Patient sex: F
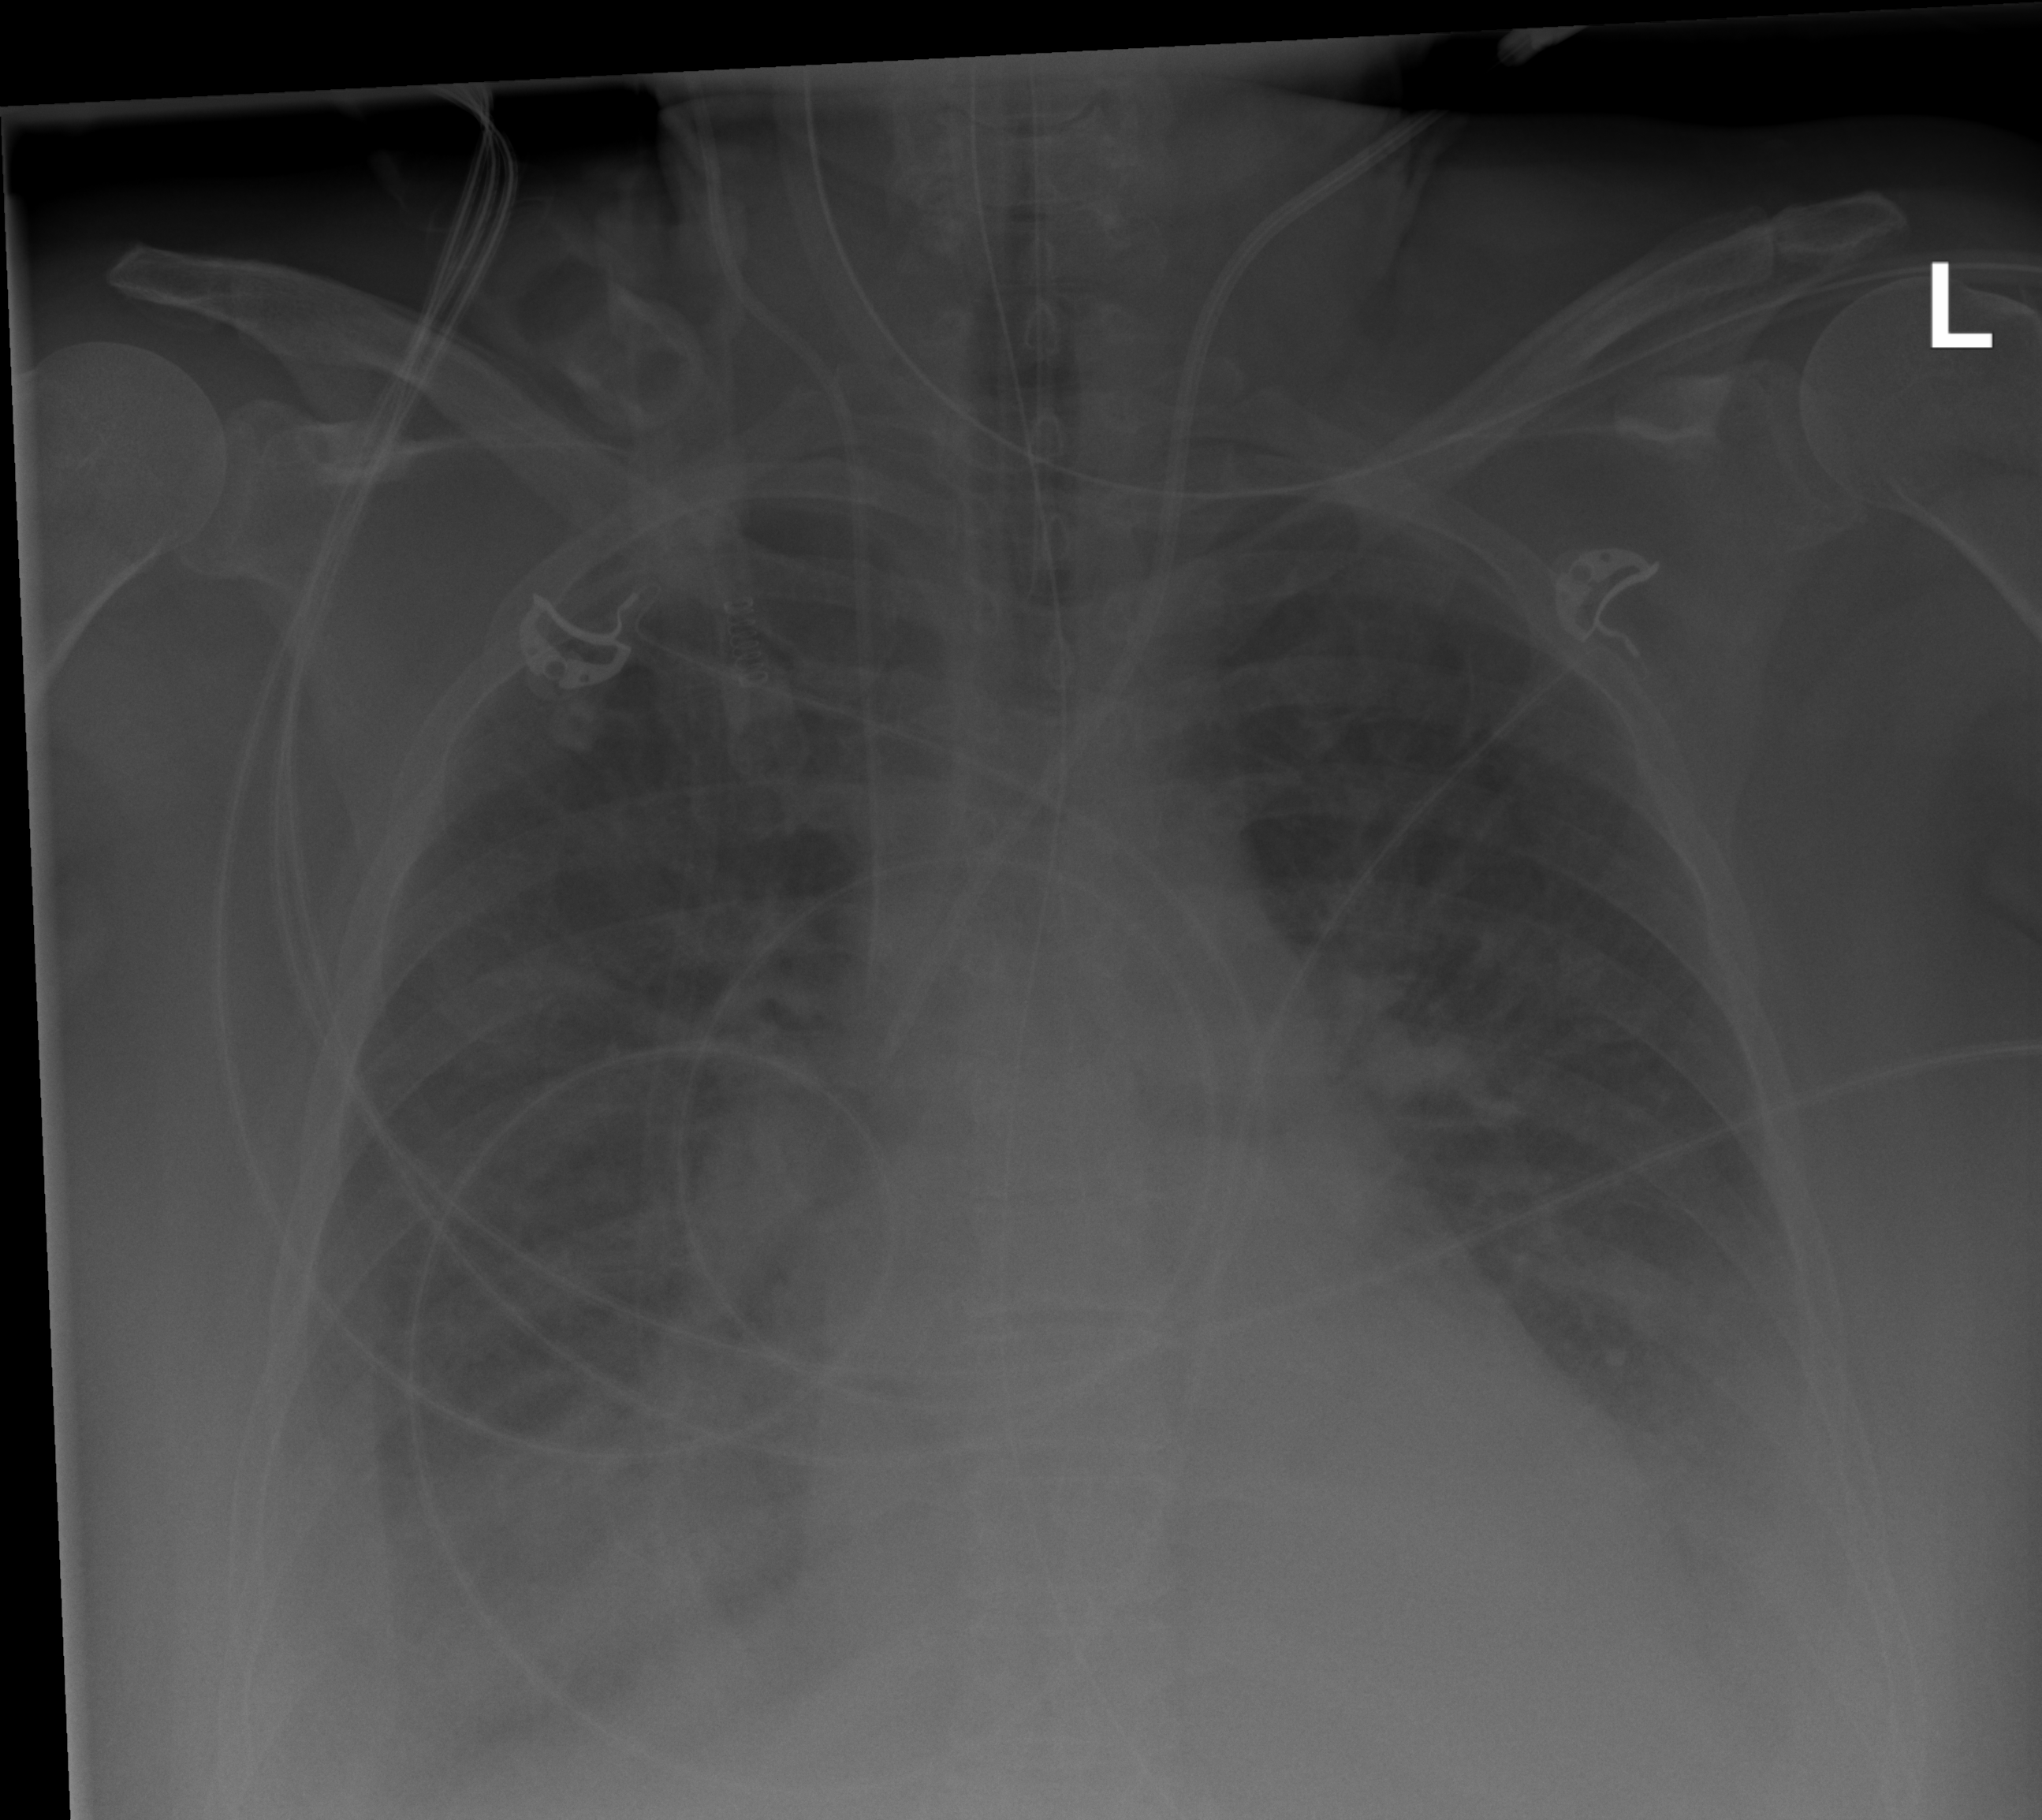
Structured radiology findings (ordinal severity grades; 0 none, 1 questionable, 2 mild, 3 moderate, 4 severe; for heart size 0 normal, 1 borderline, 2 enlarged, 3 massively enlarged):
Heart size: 1
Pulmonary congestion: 2
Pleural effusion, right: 2
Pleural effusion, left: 2
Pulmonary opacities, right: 2
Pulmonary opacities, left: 0
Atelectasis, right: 2
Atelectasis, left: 2